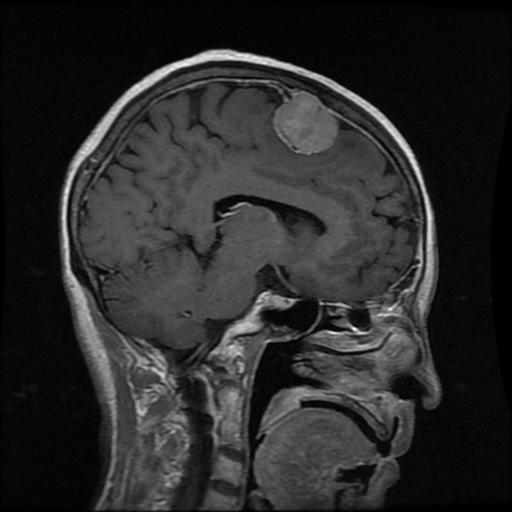
Label: meningioma